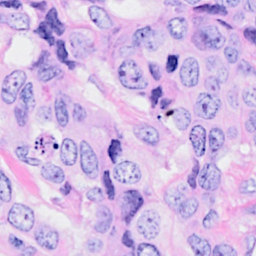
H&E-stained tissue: Breast